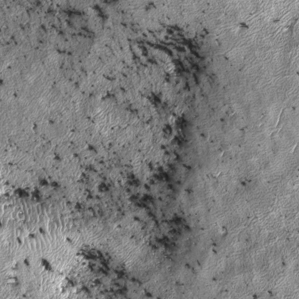
Label: frost